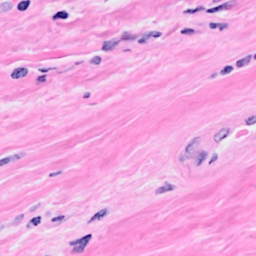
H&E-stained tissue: Breast